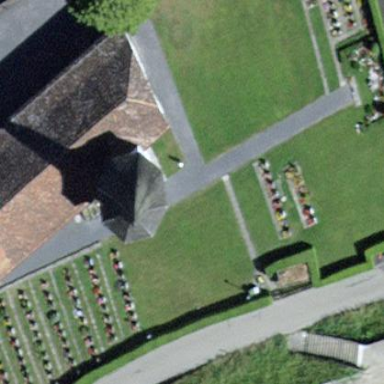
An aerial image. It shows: Cemetery.